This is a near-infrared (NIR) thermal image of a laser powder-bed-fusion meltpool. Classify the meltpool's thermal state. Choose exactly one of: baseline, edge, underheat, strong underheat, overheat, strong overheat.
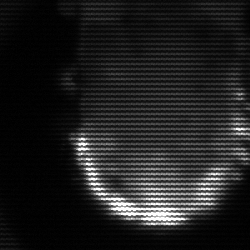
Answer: baseline